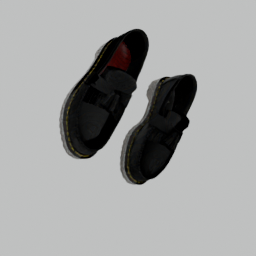
Label: people